Question: If we consider a matrix R of size pxp. If we want to multiply A'RA where A is equal to (I+Givens rotation). Here I is an identity matrix and ' denotes the transpose operator.
We know that a Givens rotation is a sparse matrix written as:

To perform the multiplication A'RA in matlab, we can do this fast implementation:
'''
%Fast implementation
ci = R(:,ik)*(cos(theta))+R(:,jk)*(sin(theta)); % R*A
cj = R(:,jk)*(cos(theta)) - R(:,ik)*(sin(theta));
R(:,ik) = ci;
R(:,jk) = cj;
ri = R(ik,:)*(cos(theta))+R(jk,:)*(sin(theta)); % A'*R*A
rj = R(jk,:)*(cos(theta)) - R(ik,:)*(sin(theta));
R(ik,:) = ri;
R(jk,:) = rj;
'''
But I didn't understand how they wrote this Matlab code. In other terms, I am not understanding how this Matlab code apply the multiplication A'RA. Kindly, can someone help me to understand this code?
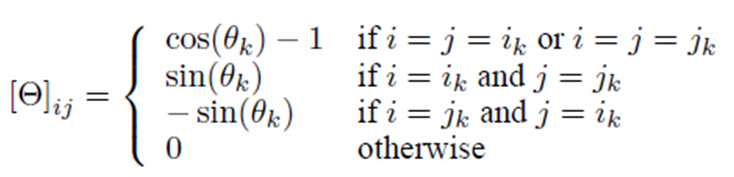
Answer: One possible source of confusion is that either the signs in the Givens rotation matrix, the side on which we need to transpose, is wrong in your example. I'll assume the latter: I'll use the same 'A' matrix as you defined, but transform with 'A*R*A'' (changing the 'A' to transpose is equivalent to taking the rotation angle with opposite sign).
The algorithm is relatively straightforward. For starters, as the comments in the code suggest, the transformation is performed in two steps:
'''
Rnew = A * R * A' = A * (R * A')
'''
First, we compute 'R*A''. For this, imagine the transformation matrix 'A = I + M' with the Givens rotation matrix 'M'. The formula which you showed basically says "Take a unit matrix, except for 2 specified dimensions in which you rotate by a given angle". Here's how the full 'A' matrix looks like for a small problem (6d matrix, 'ik=2', 'jk=4', both in full and sparse form):
<URL>
<URL>
You can see that except for the ('ik','jk') 2d subspace, this matrix is a unit matrix, leaving every other dimension intact. So the action of 'R*A'' will result in 'R' for every dimension for columns 'ik' and 'jk'.
In these two columns the result of 'R*A'' is the linear combination of 'R(:,ik)' and 'R(:,jk)' with these trigonometric coefficients:
'''
<URL>
<URL>
'''
while the rest of the columns are left unchanged. If you look at the code you cited: this is exactly what it's doing. This is, by definition, what 'R*A'' means with the 'A' matrix shown above. All of this is the implication of that the 'A' matrix is a unit matrix except for a 2d subspace.
The next step is then quite similar: using this new 'R*A'' matrix we multiply from the with 'A'. Again, the effect along most of the dimensions (rows, this time) will be identity, but in rows 'ik' and 'jk' we again get a linear combination:
'''
<URL>
<URL>
'''
By noting that the code overwrites the 'R' matrix with 'R*A'' after the first step, it's again clear that the same is performed in the "fast implementation" code.
Disclaimer: 'A'' is the adjoint (conjugate transpose) in matlab, so you should use 'A.'' to refer to the transpose. For complex matrices there's a huge difference, and people often forget to use the proper transpose when eventually encountering complex matrices.